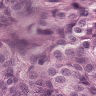
Metastatic tissue present: yes